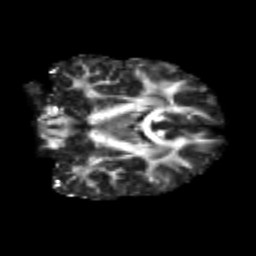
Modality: FA
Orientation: coronal
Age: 21
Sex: male
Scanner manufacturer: siemens
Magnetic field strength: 3 T
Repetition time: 3.5 s
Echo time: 0.125 s